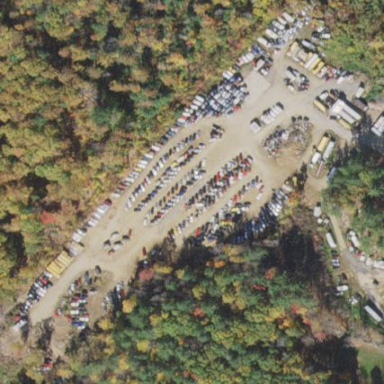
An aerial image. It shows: Scrap yard situated in industrial area.